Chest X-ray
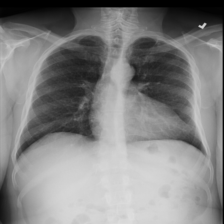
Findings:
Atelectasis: negative
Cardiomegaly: negative
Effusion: negative
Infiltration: negative
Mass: negative
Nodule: negative
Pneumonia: negative
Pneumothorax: negative
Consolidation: negative
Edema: negative
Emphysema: negative
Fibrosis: negative
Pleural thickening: negative
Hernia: negative